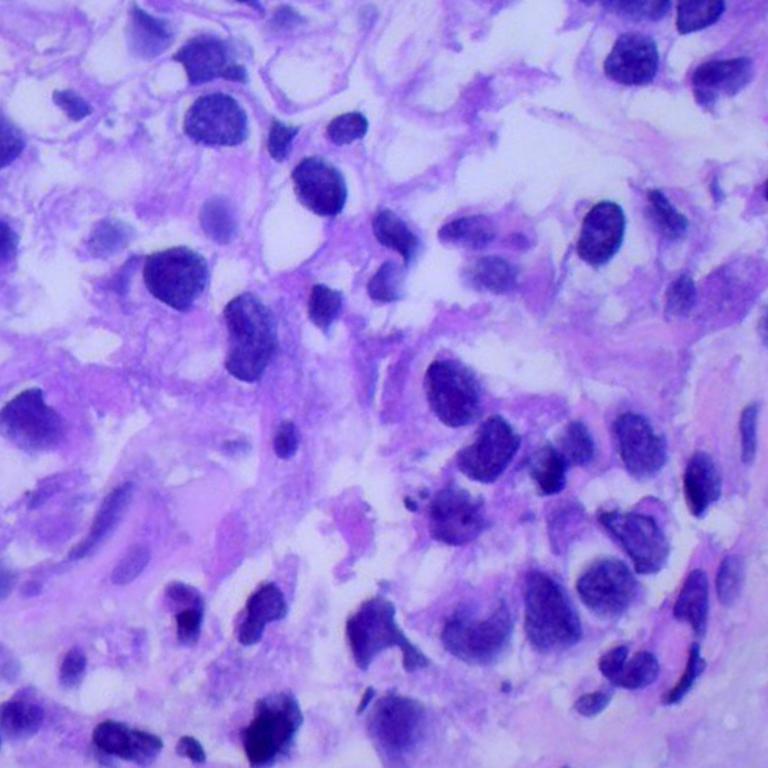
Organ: lung
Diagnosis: adenocarcinomas